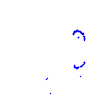
Particle: proton